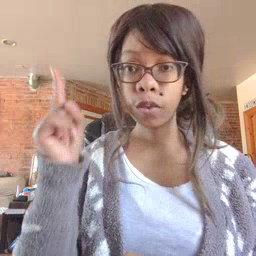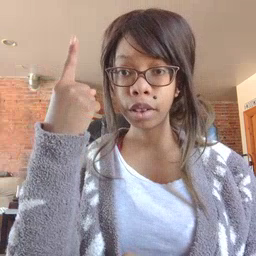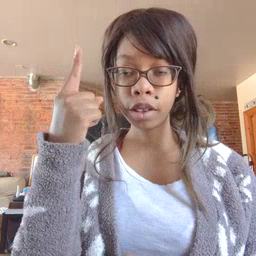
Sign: first